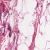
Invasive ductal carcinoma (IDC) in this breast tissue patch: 0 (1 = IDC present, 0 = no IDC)